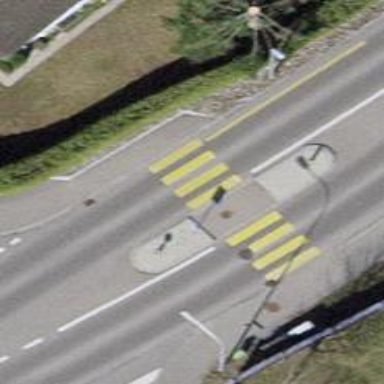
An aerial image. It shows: Marked zebra crossing with pedestrian island.